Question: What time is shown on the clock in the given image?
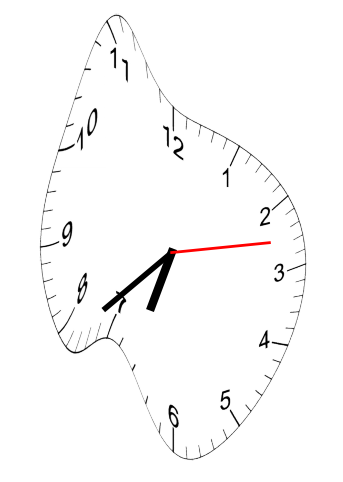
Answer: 06:38:13